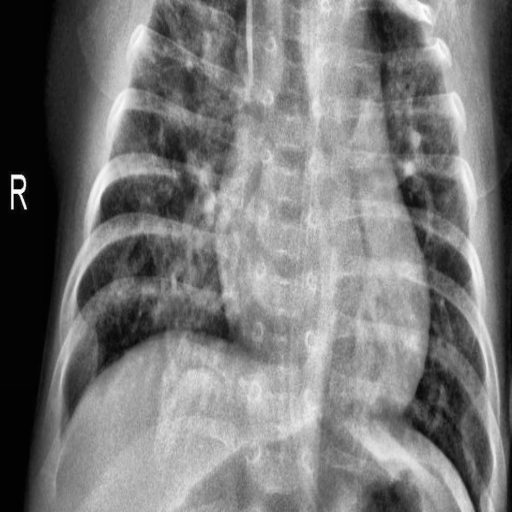
Finding: PNEUMONIA